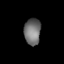
Tissue: lung
Cell type: Endothelial cells
Senescence score: 0.601
Nuclear area (px): 427
Mean DAPI intensity: 112.321